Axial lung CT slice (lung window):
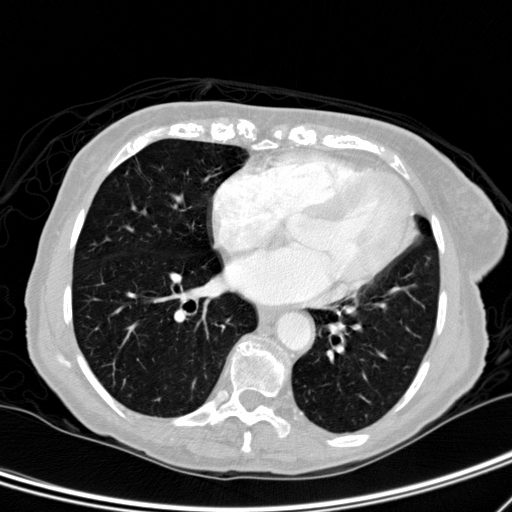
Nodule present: no